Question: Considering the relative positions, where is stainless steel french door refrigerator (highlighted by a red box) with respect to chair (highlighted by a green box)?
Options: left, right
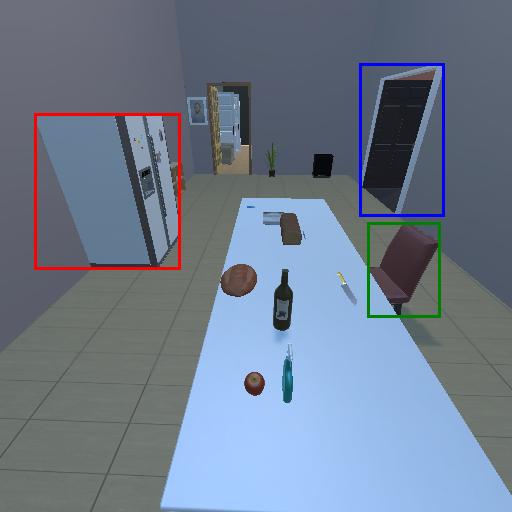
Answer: left